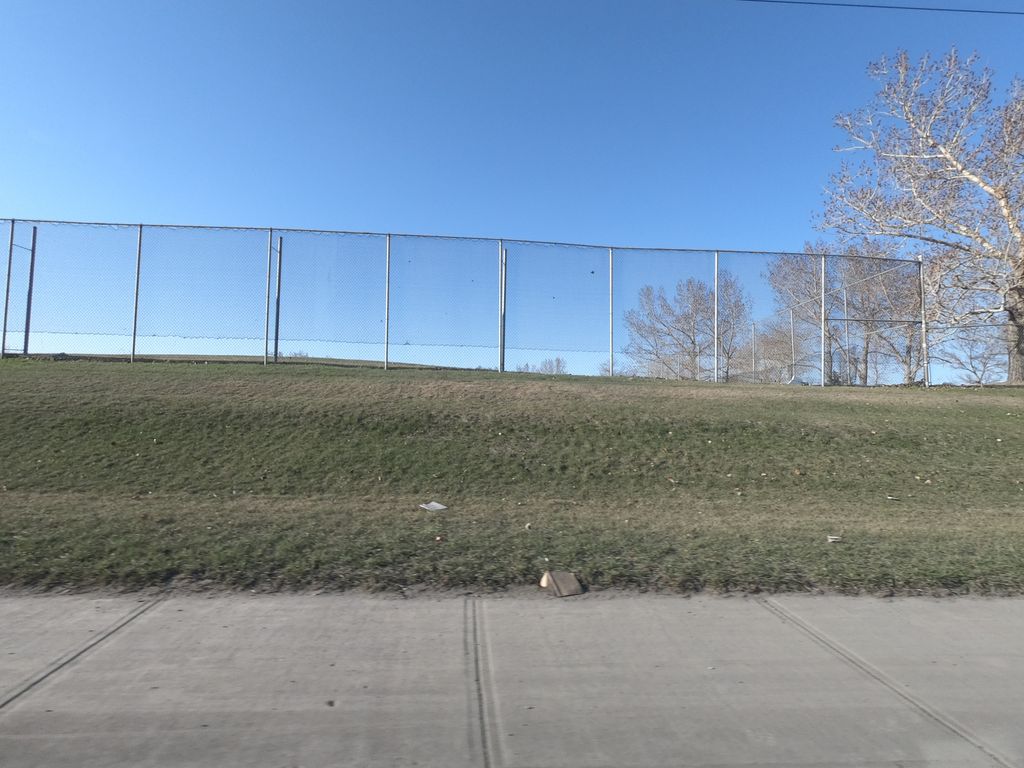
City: calgary